Question: I am trying to create one table in 'Cassandra' using 'cqlsh' having the following syntax.
'''
CREATE TABLE usertracking (
cwc text,
cur_visit_id text,
cur_visit_datetime timestamp,
cur_visit_last_ts bigint,
prev_visit_datetime timestamp,
prev_visit_last_ts bigint,
tot_page_view bigint,
tot_time_spent bigint,
tot_visit_count bigint,
PRIMARY KEY (cwc)
);
'''
But for some reason when i paste the syntax on 'cqlsh' it automatically get converted into the following syntax. Can anyone please explain this behavior. I am using putty to connect to my cassandra cluster. Which is running on ubuntu.

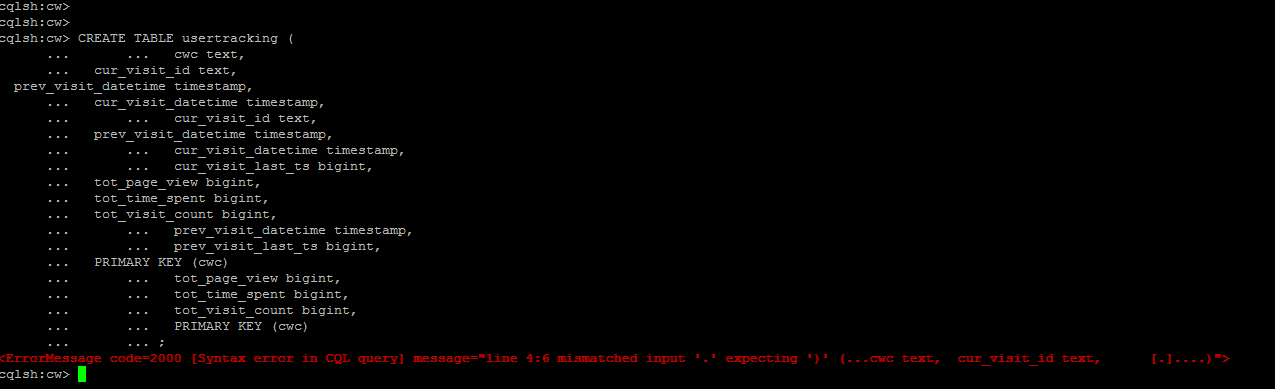
Answer: The problem is your copy pasting from an editor with newline character at the end of every line.
Write the query in a single line and then copy and paste it to putty.
Also if you are on *nix machine use the terminal to ssh rather that using putty. It will have better text editing features than putty